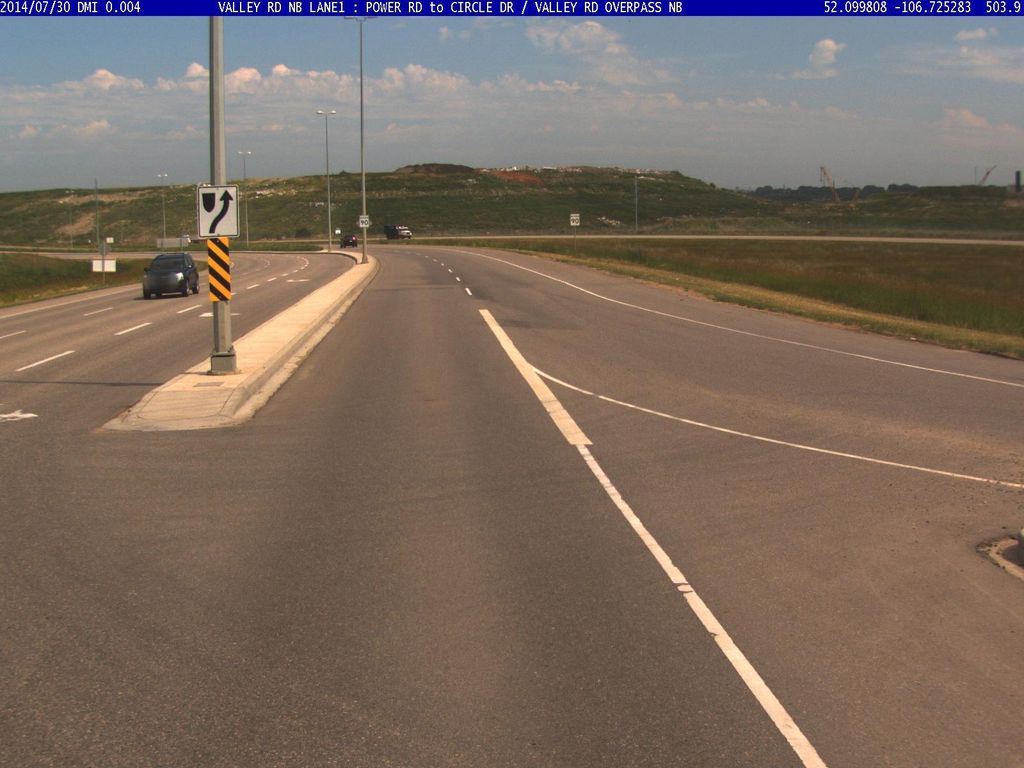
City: saskatoon